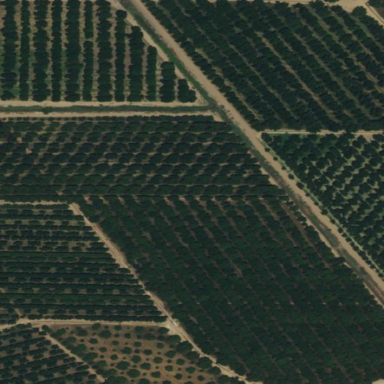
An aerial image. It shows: Orchard.